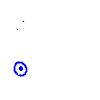
Particle: proton